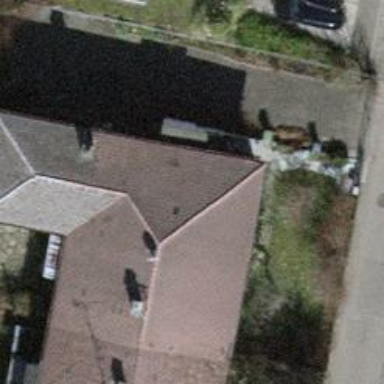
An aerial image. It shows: Semidetached house with hipped roof.